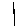
Label: line